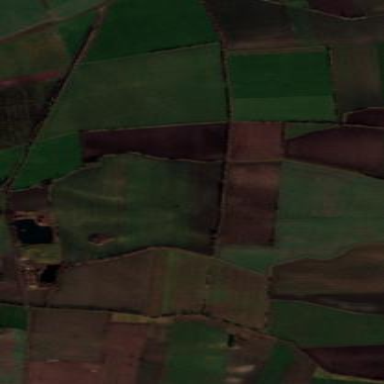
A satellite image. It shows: Picturesque farmland scene.